Question: I have to dismiss this system 'Dialog' (Attached below).
I am getting this value but I am not able to dismiss it programmatically in Service not in Activity.
My question is:
>
1. Is it possible to dismiss it ? if yes please help or guide me how to achieve it.

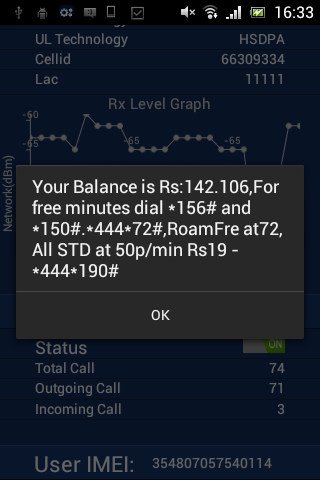
Answer: Please check it
'''
@Override
public void onWindowFocusChanged(boolean hasFocus) {
super.onWindowFocusChanged(hasFocus);
if (! hasFocus) {
Intent closeDialog = new Intent(Intent.ACTION_CLOSE_SYSTEM_DIALOGS);
sendBroadcast(closeDialog);
}
}
'''
It is working in my code.